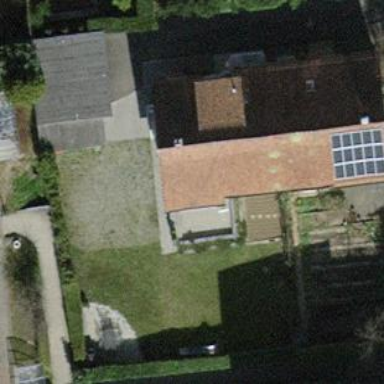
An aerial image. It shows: Building with tiled roof.